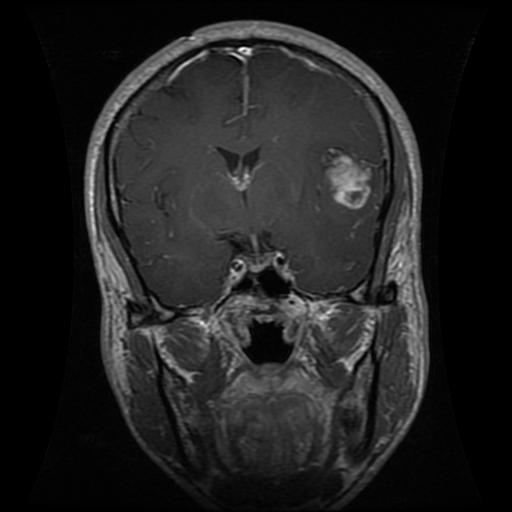
Label: glioma